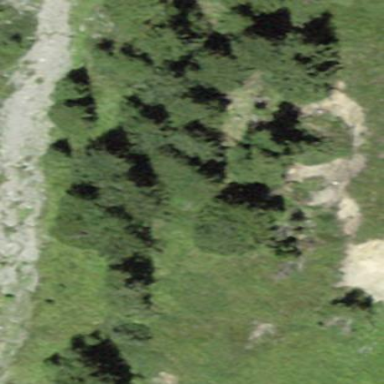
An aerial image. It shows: Patch of scrub vegetation.